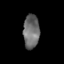
Tissue: skin
Cell type: Epithelial cells
Senescence score: 0.2542
Nuclear area (px): 533
Mean DAPI intensity: 108.846